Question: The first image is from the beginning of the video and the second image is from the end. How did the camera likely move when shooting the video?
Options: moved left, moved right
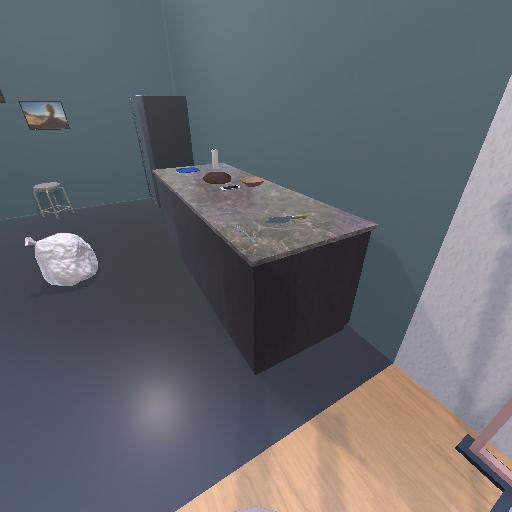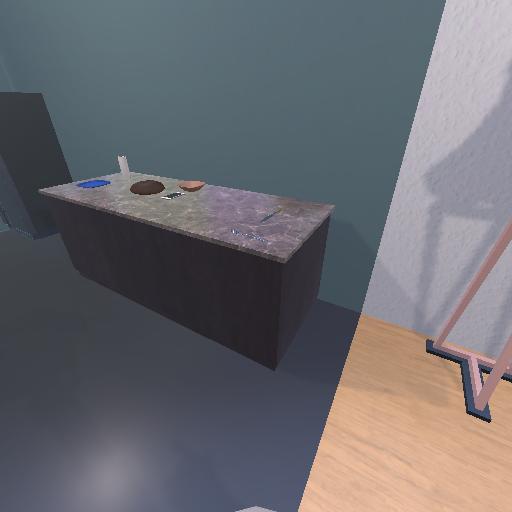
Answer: moved left